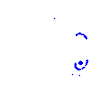
Particle: kaon